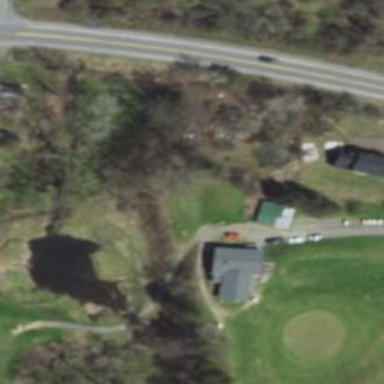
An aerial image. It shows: Golf tee.